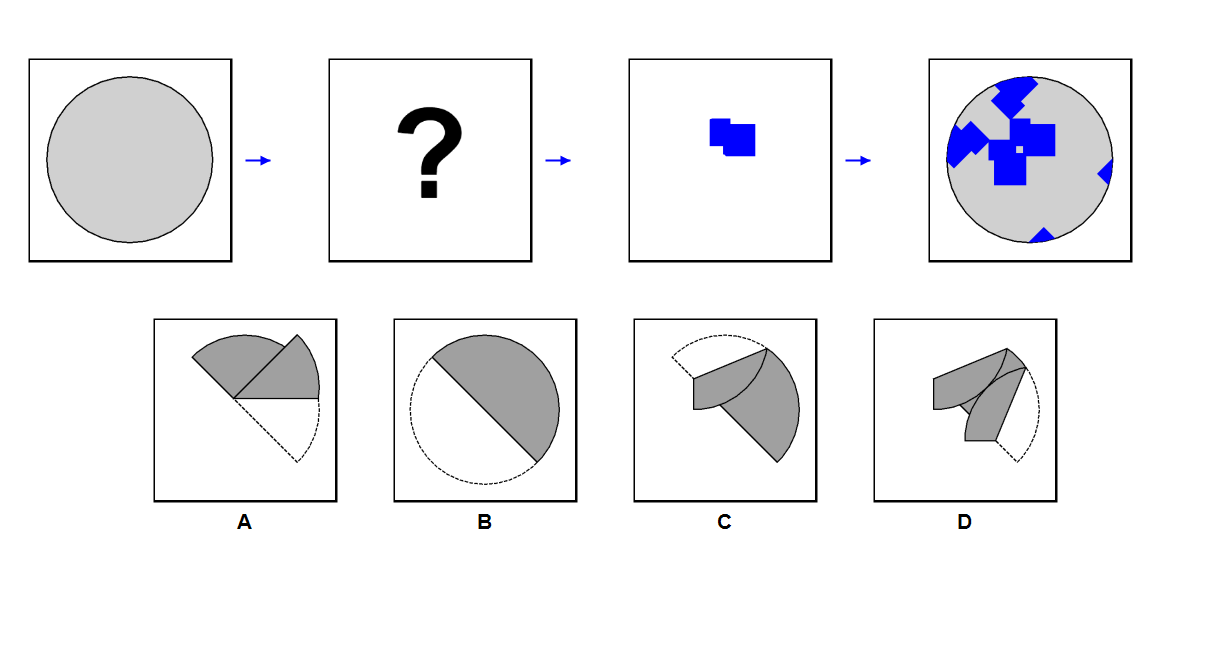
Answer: A